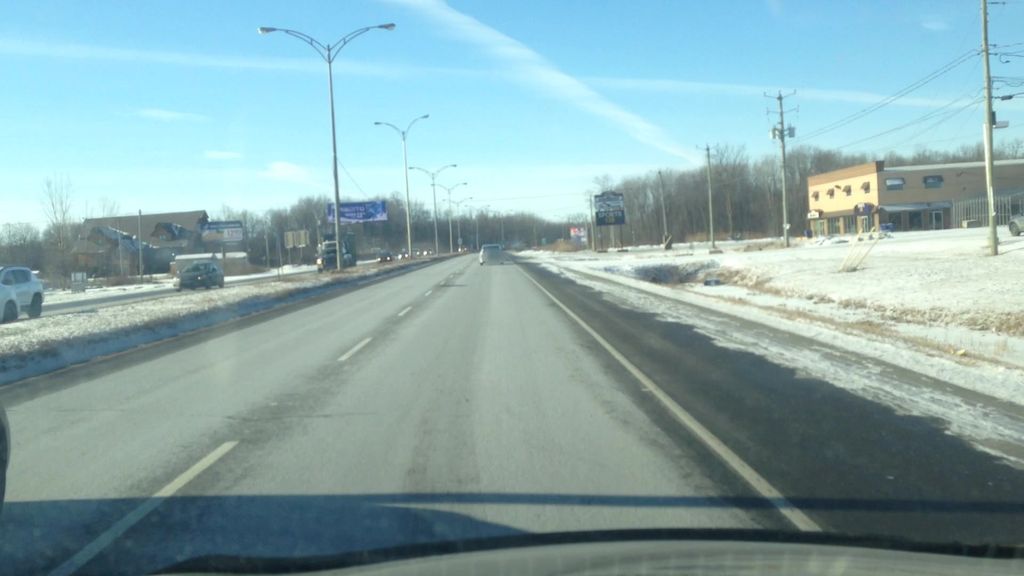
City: montreal